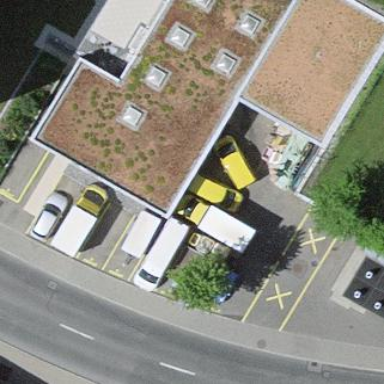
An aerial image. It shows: Flat roof retail building.